八年级 · 度量几何学
如图, 已知 $\angle 1=\angle 2, A D=A B$, 那么添加下列一个条件后,仍无法判定 $\triangle A B C \cong \triangle A D E$ 的是 ( $\quad$ )

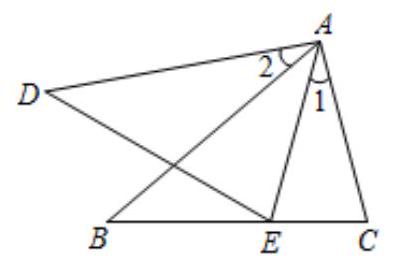
$\angle B=\angle D$
B. $D E=B C$
C. $A E=A C$
D. $\angle C=\angle A E D$
答案: B